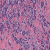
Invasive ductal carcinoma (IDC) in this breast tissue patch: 1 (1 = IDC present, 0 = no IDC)